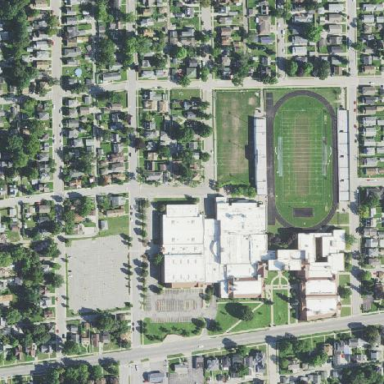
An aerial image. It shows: High school with the designation amenity.